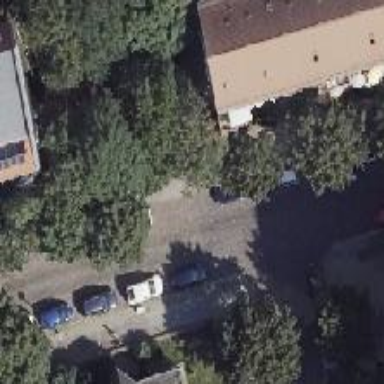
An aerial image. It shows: Driveway.